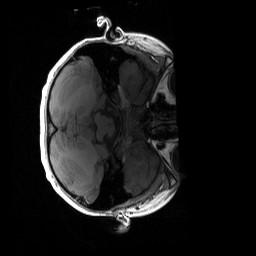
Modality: T1w
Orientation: axial
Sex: male
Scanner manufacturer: siemens
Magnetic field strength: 3 T
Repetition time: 1.9 s
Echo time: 0.00243 s